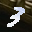
Label: 3